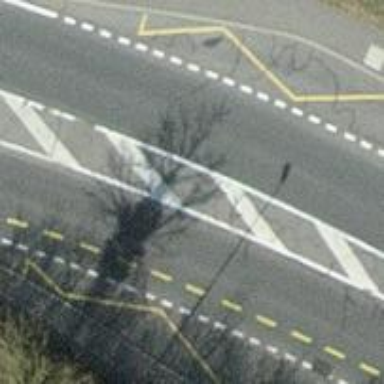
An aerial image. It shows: Secondary road with asphalt surface. It has designated cycle lane on the left side.